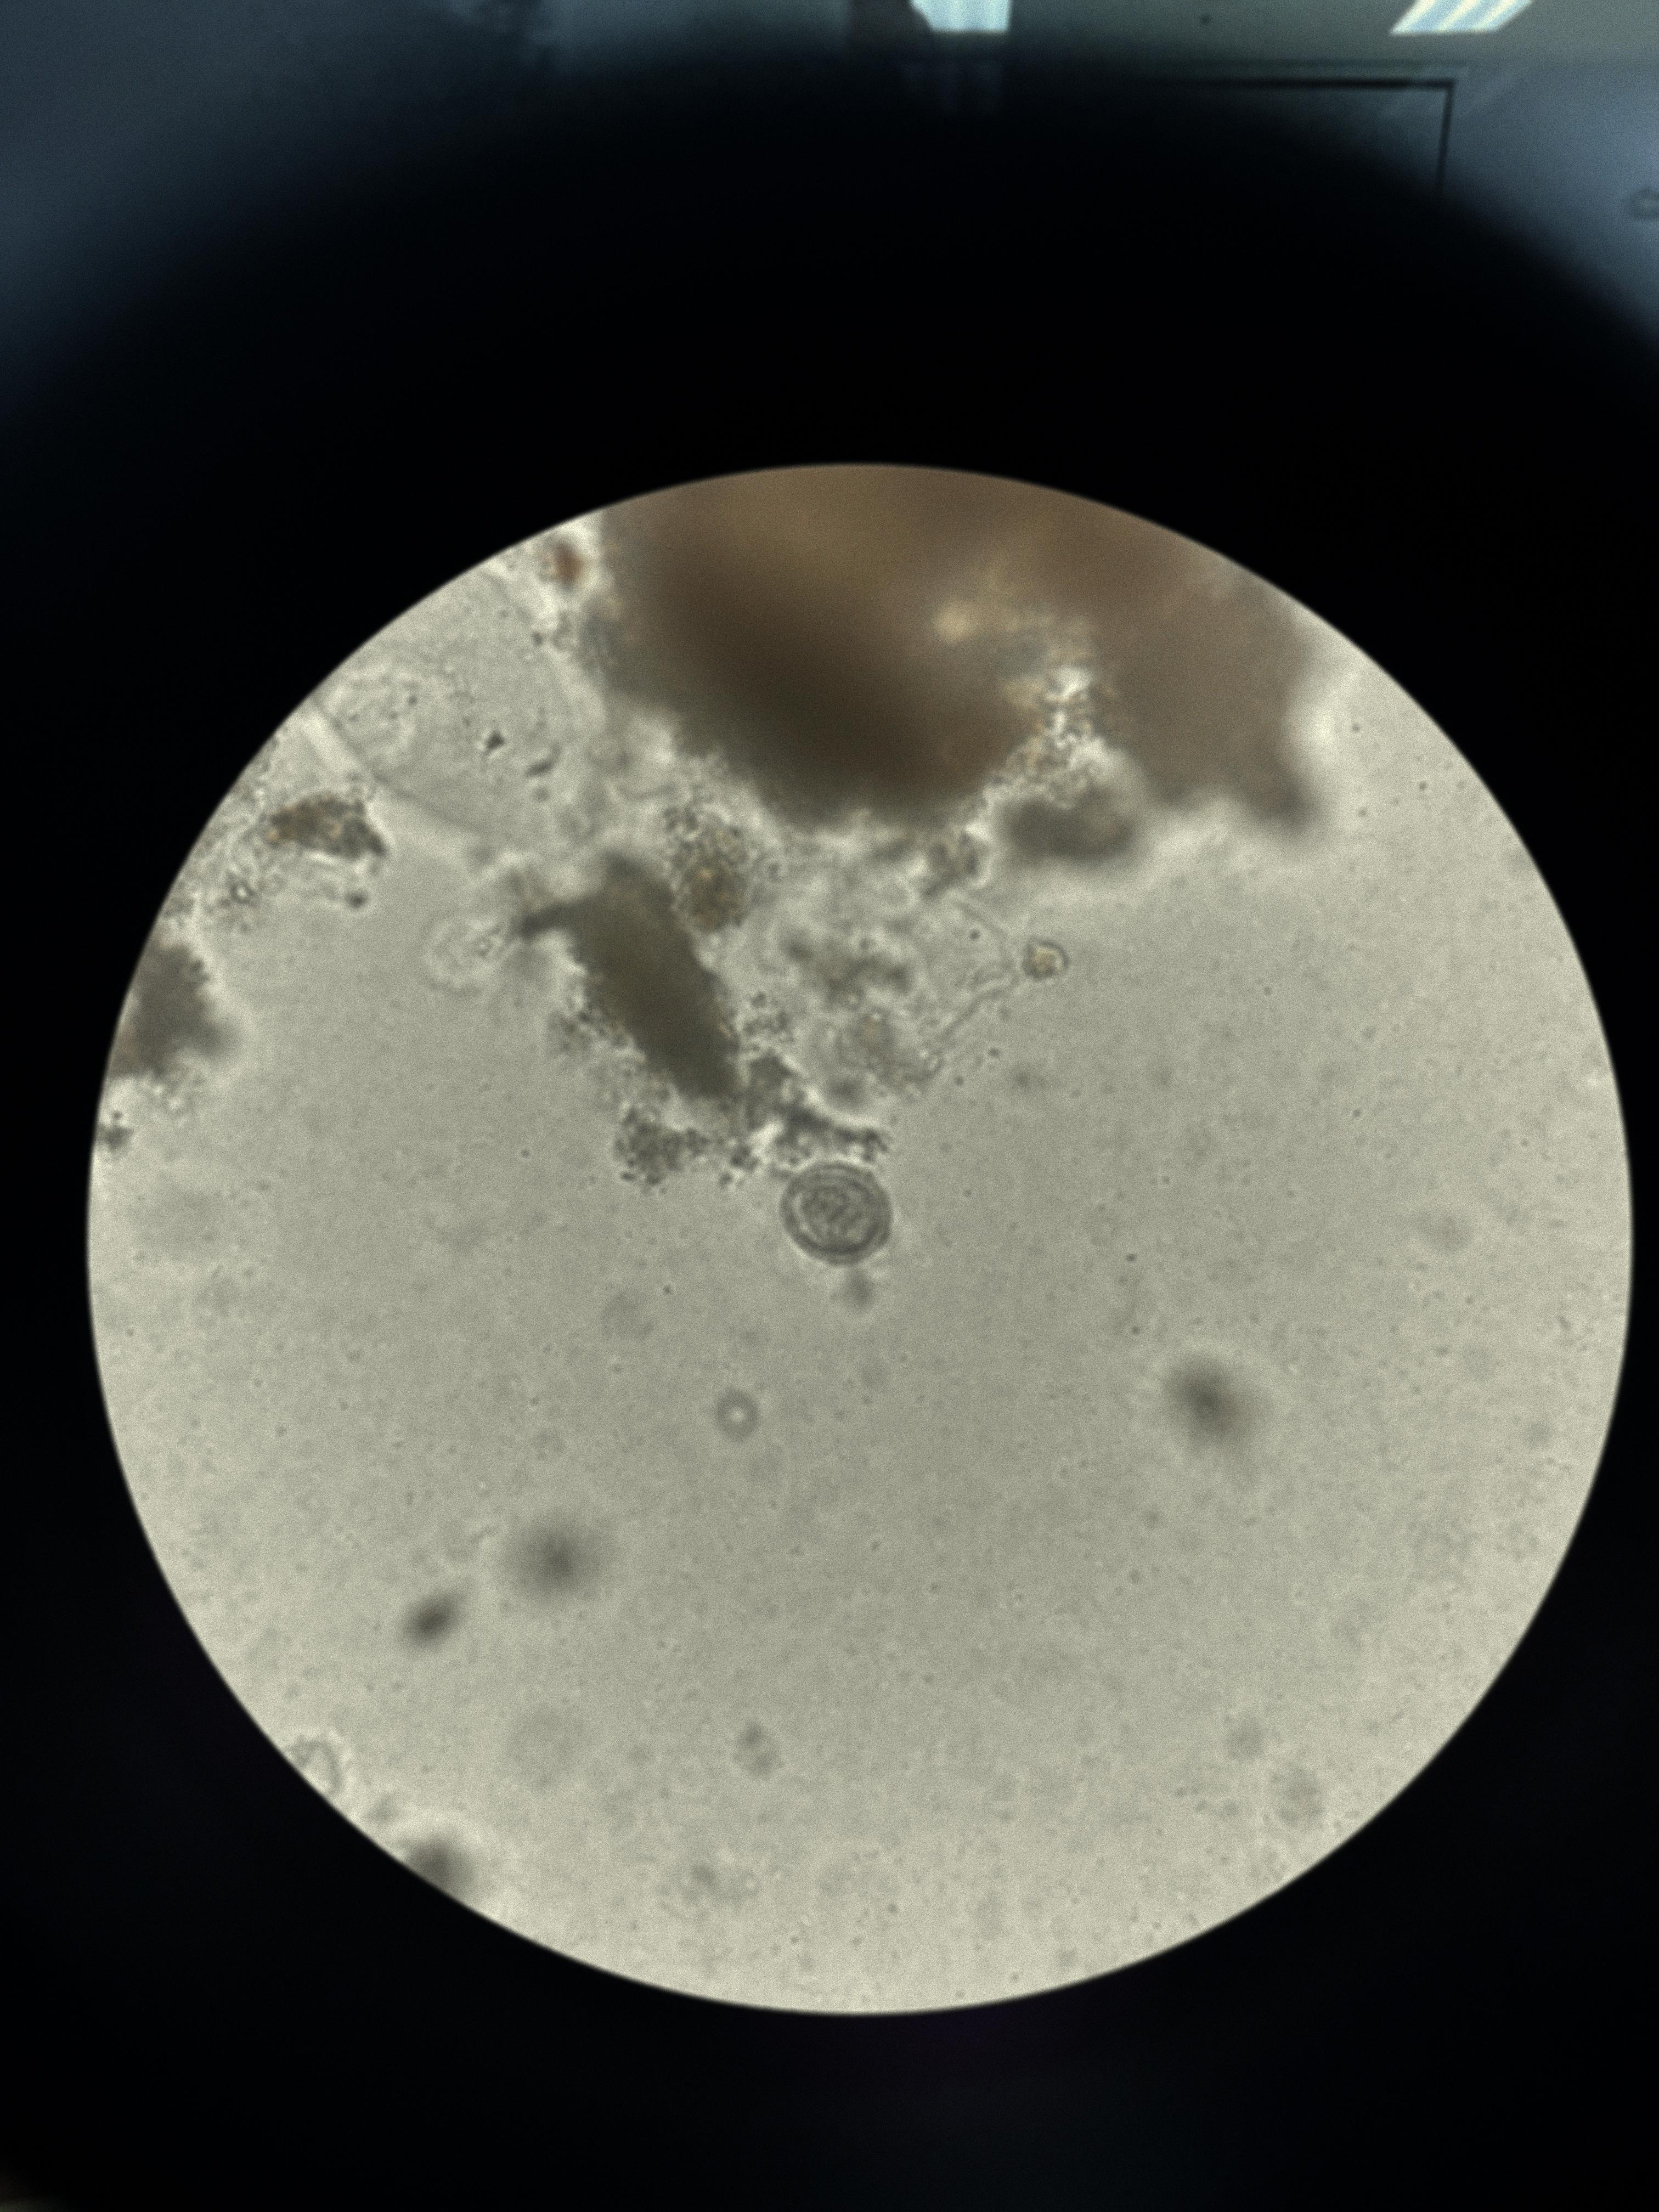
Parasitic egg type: Hymenolepis nana